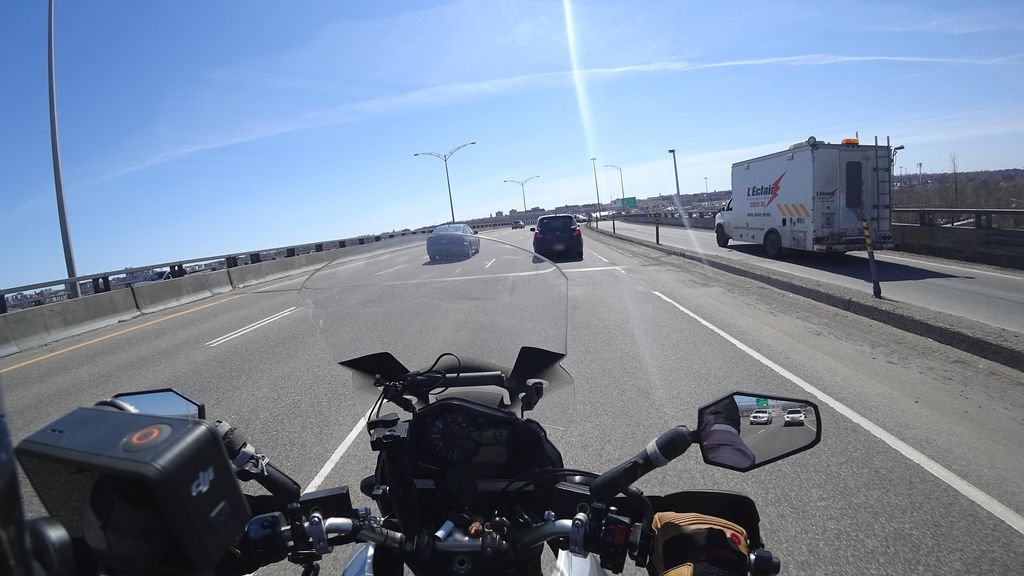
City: quebec_city